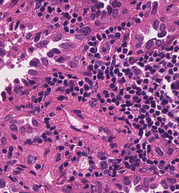
Tumor epithelial tissue: yes
Tumor-associated stroma tissue: yes
Normal tissue: no